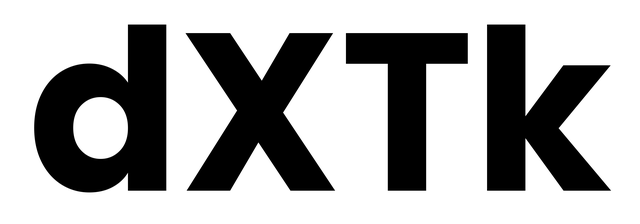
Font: Poppins-Bold